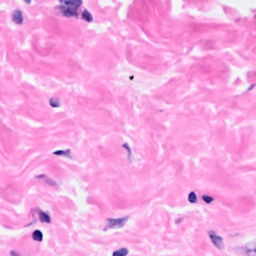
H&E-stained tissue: Breast